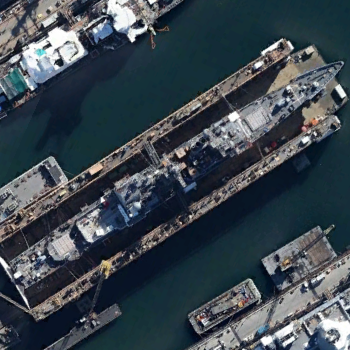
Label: cruiser